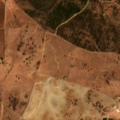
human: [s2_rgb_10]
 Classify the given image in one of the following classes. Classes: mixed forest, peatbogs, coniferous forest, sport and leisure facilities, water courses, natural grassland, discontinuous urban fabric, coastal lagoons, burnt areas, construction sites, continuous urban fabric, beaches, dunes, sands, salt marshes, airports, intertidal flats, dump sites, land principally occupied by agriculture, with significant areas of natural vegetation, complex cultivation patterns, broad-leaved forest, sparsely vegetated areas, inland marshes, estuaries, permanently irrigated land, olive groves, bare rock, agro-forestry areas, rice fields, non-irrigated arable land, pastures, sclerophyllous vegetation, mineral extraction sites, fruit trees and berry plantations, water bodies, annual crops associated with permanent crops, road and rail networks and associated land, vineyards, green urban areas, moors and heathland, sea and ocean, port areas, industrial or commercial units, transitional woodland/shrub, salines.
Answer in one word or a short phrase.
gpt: pastures, agro-forestry areas, transitional woodland/shrub